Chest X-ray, AP view. Patient: 59 years old, sex M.
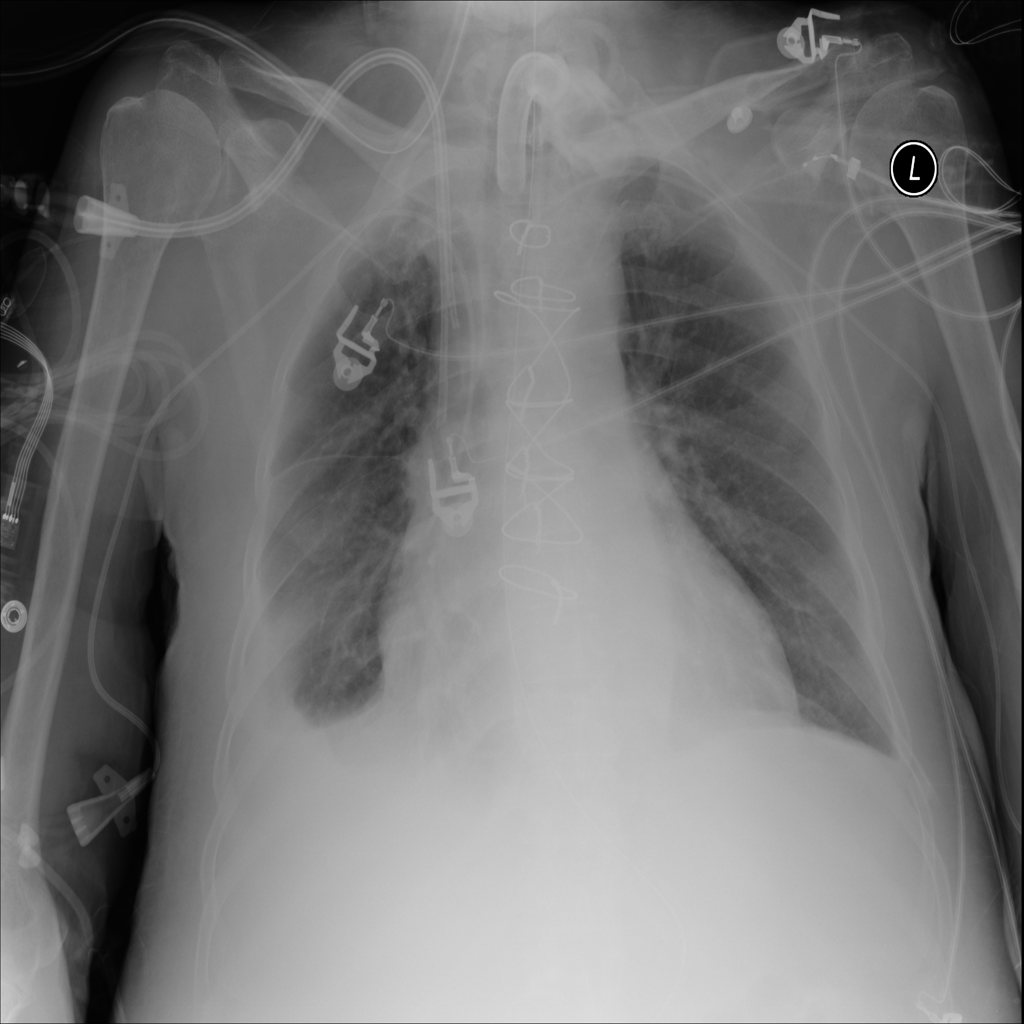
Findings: Infiltration